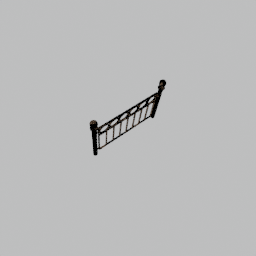
Label: architecture